Field crop: tomato
Growth stage: 1
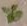
Species: solanum